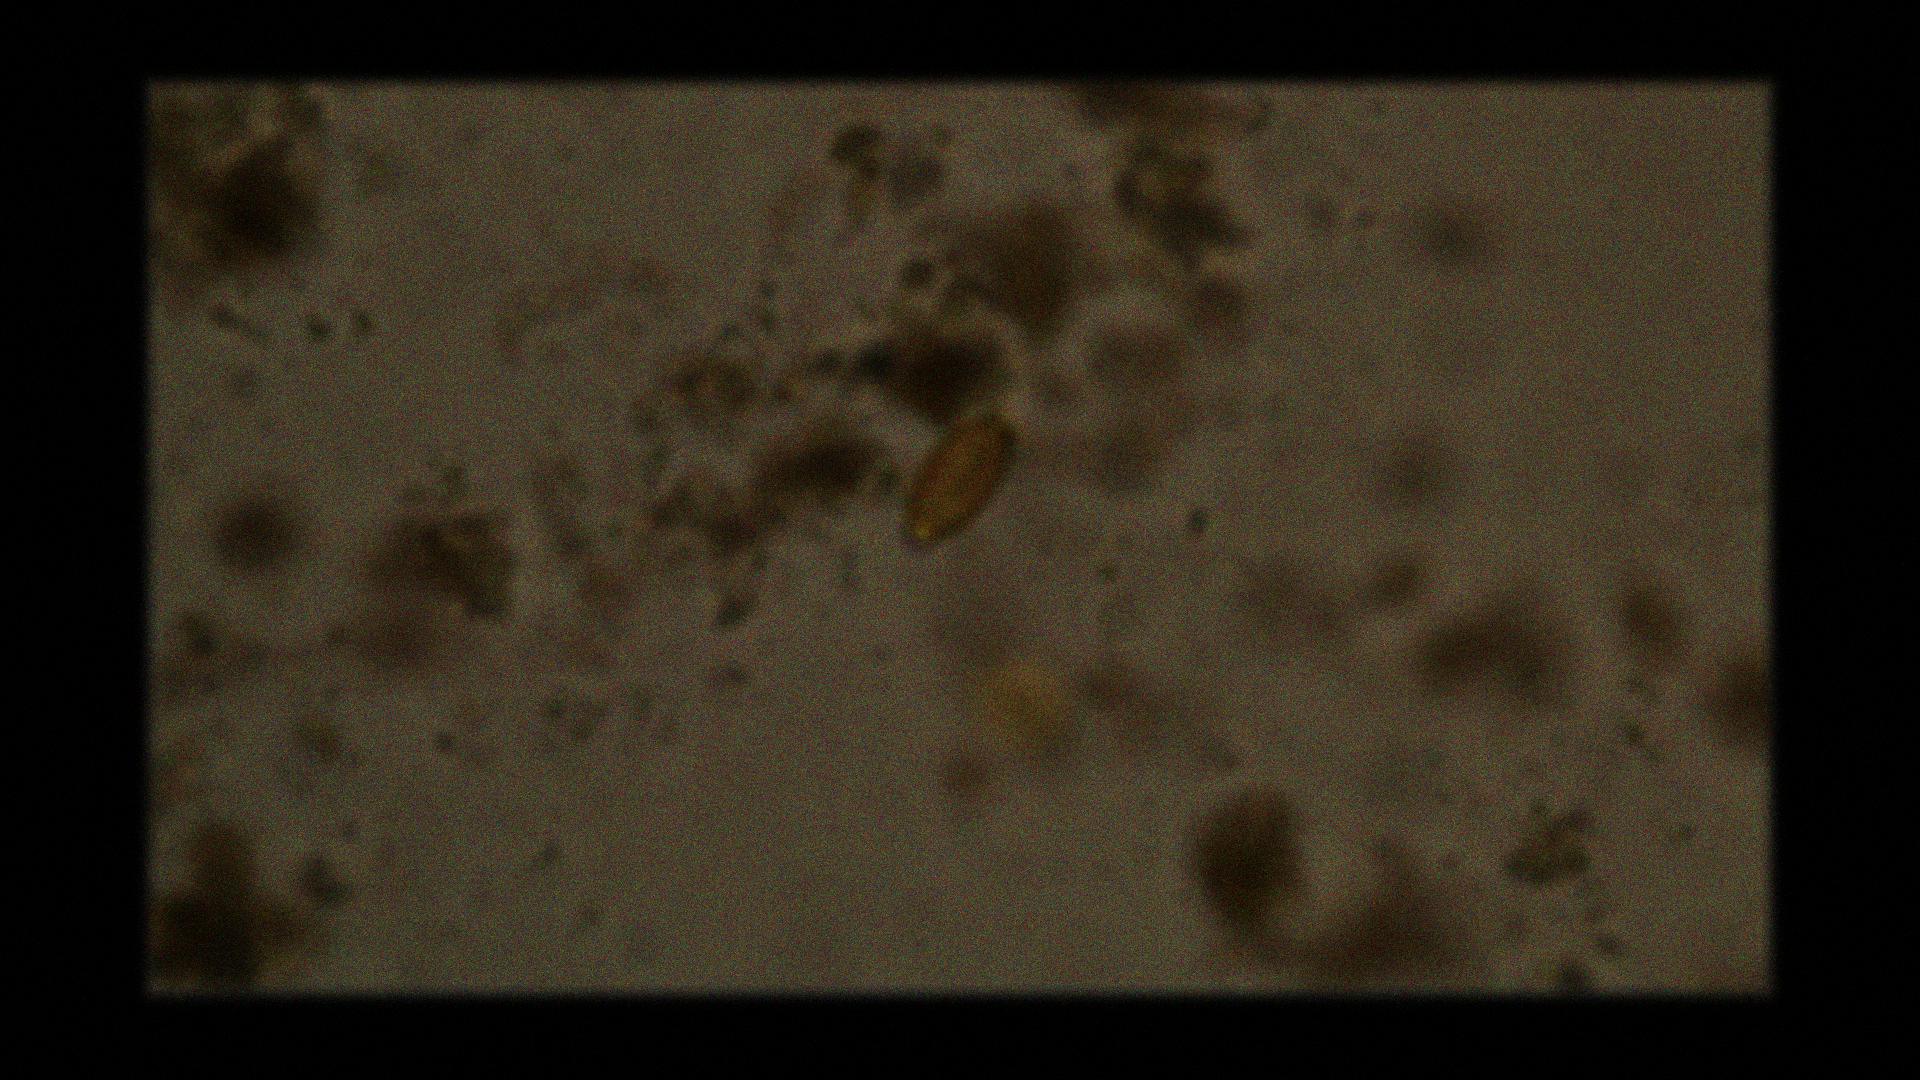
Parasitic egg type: Trichuris trichiura